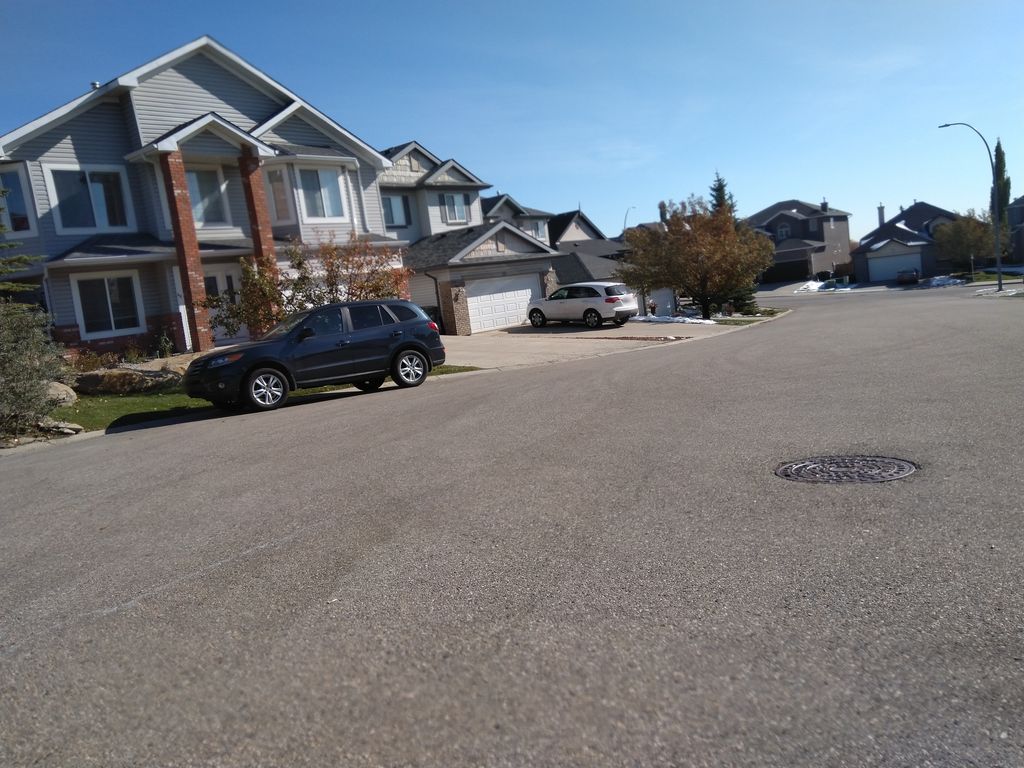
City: calgary